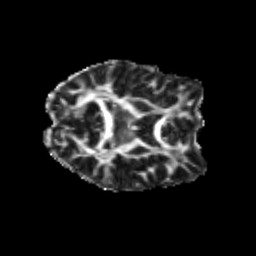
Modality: FA
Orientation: axial
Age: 23
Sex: female
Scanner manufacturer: siemens
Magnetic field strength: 3 T
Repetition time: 3.5 s
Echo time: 0.104 s